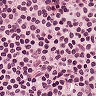
Metastatic tissue present: no